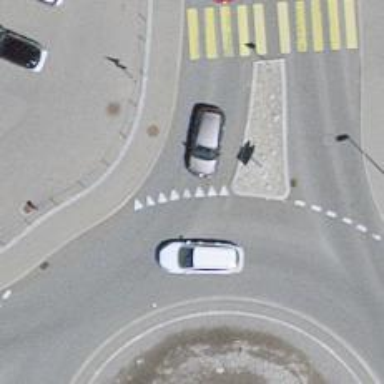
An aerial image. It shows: Road with "give way" sign.